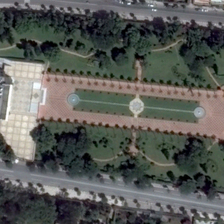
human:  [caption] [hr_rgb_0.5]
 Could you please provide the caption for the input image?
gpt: some buildings are near a square with many green trees .

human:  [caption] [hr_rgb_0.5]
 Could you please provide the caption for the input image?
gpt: some buildings are near a square with many green trees .

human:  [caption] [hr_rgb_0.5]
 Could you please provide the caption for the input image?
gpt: some buildings are near a square with many green trees .

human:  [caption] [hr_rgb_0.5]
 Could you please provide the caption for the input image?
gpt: some buildings are near a square with many green trees .

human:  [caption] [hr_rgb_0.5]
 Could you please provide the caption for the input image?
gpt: some buildings are near a square with many green trees .